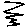
Label: zigzag